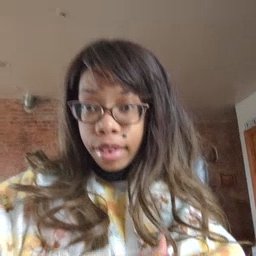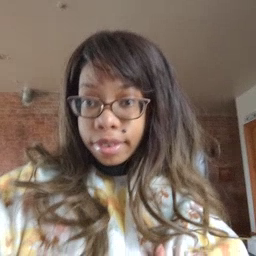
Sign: table